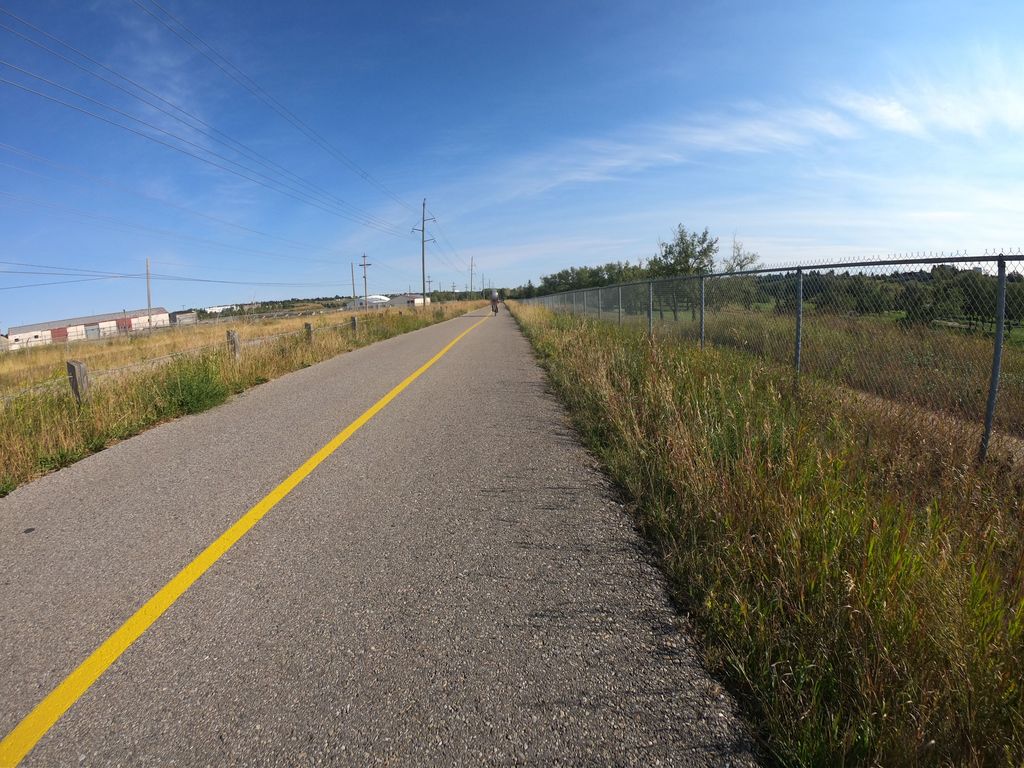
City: calgary